Question: I can combine both density and frequency plots like this
'''
hist(ex, col="red", prob=TRUE)
lines(density(ex), col="red")
'''
But is it possible to also have both axes on each side? Just an example:

UPDATED: Solution that depends on the actual data:
'''
#margin from right
par(mar=c(5, 4, 4, 4) + 0.1)
hist(ex, col="red", prob=TRUE)
lines(density(ex), col="red")
# axis ticks
axis(4, at=seq(0,0.4,0.1)*50, labels=seq(0,0.4,0.1)*2500)
# axis label
mtext("Frequency", side=4, line=3)
'''
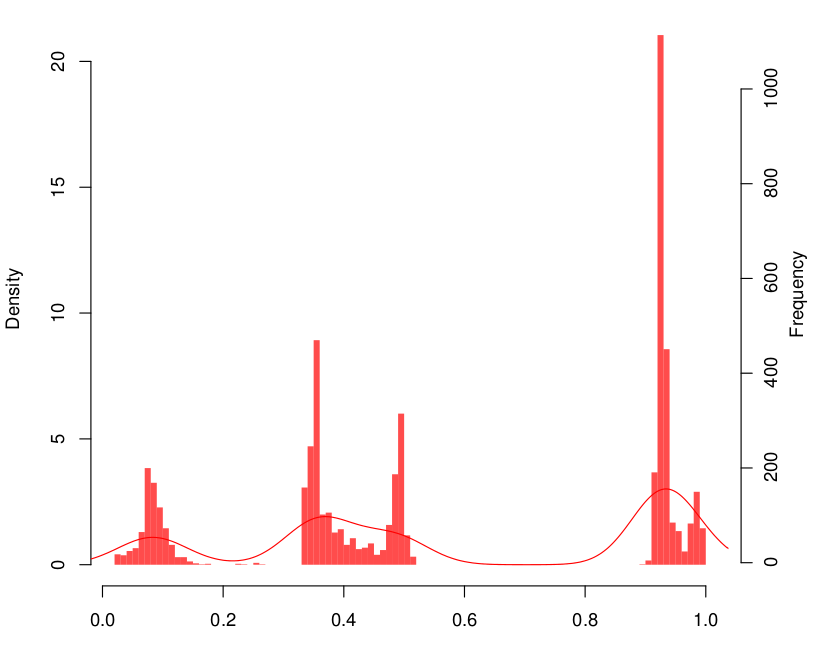
Answer: Re your comment: here is a quick go at a formula using - based on your code above - where you will not have to manually define the axes. The obvious difficulty is either the density or the frequency wont be pretty/round numbers (if you want them to both be round then the ticks will likely be at different places). I think it is more sensible to to have the density at defined intervals. Also this requires constant breaks.
For the plot i assign the density to the LHS axis but this will be easy enough to tweak.
'''
histfreq <- function(X, lines=TRUE, ...) {
par(mar=c(5, 4, 4, 4) + 0.1)
h <- hist(X, plot=FALSE)
n.obs <- length(na.omit(X))
d <- density(na.omit(X))
h <- hist(X, prob=TRUE, yaxt="n",ylim = c(0,max(h$density,d$y)*1.1),...)
# axis ticks and labels
# y
axis(2, at = pretty(c(0,h$density)),
labels = formatC( pretty(c(0,h$density)), digits = 1, format = "f"))
# 2nd y
axis(4, at = pretty(c(0,h$density)),
labels = formatC(signif(pretty(c(0,h$density)) * n.obs *
unique(diff(h$breaks)), digits = 2), digits=0, format = "f"))
mtext("Frequency" , side=4, line=3)
if (lines) lines(d, ...)
}
# Call plot
histfreq(rnorm(57), col="red")
'''